Question: I would like to create a barplot in R using ggplot2 so that the bars are transparent, allowing a background image to be visible, while the rest of the plot is opaque and covering the background image.
I can add an image to the background, as demonstrated below, but I can't find a way to only have the background image visible within the bars. Essentially, I hope to create the inverse of what I have here.
'''
library(ggplot2)
library(jpeg)
library(grid)
library(scales)
montage <- readJPEG("AcanthMontage.jpg")
mont <- rasterGrob(montage,
width = unit(1,"npc"),
height = unit(1,"npc"))
montplot <- ggplot(frequencyDF, aes(x=depth, y= perLiter)) +
annotation_custom(mont, -Inf, Inf, -Inf, Inf) +
scale_fill_continuous(guide = FALSE) +
geom_bar(stat = "identity", color="black", fill="white", alpha=0.5) +
coord_flip() +
scale_y_continuous(limits= c(0,1.25), expand = c(0, 0)) +
scale_x_continuous(limits= c(-1000,0), expand = c(0,0)) +
theme_bw() +
theme(text=element_text(size=16)) +
xlab("Depth (m)") +
ylab("Cells per Liter")
montplot
'''

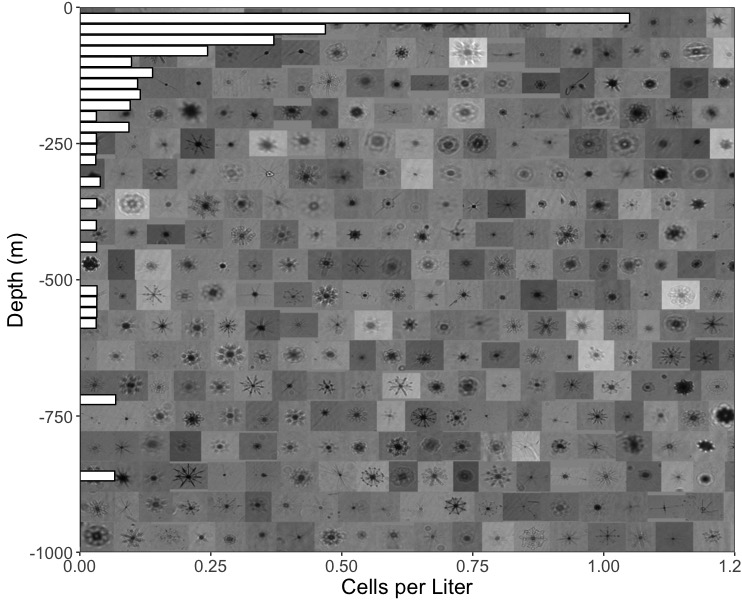
Answer: This reminds me of a similar problem <URL>' to provide the masking layer.
Going on a similar vein, since the mask needs to surround individual bars in this case, we are looking to create a polygon layer that handles holes gracefully. Last I checked, 'geom_polygon' doesn't do so great, but 'geom_polypath' from the ggpolypath package does.
Reproducible example, using the R logo as sample image & a built-in data frame:
'''
library(ggplot2)
library(grid)
library(jpeg)
montage <- readJPEG(system.file("img", "Rlogo.jpg", package="jpeg"))
mont <- rasterGrob(montage, width = unit(1,"npc"),
height = unit(1,"npc"))
p <- ggplot(mpg, aes(x = class)) +
annotation_custom(mont, -Inf, Inf, -Inf, Inf) +
geom_bar(color = "black", fill = NA) +
coord_flip() +
theme_bw()
p
'''
<URL>
Create a data frame of coordinates for the masking layer:
'''
library(dplyr)
library(tidyr)
# convert the xmin/xmax/ymin/ymax values for each bar into
# x/y coordinates for a hole in a large polygon,
# then add coordinates for the large polygon
new.data <- layer_data(p, 2L) %>%
select(ymin, ymax, xmin, xmax) %>%
mutate(group = seq(1, n())) %>%
group_by(group) %>%
summarise(coords = list(data.frame(x = c(xmin, xmax, xmax, xmin),
y = c(ymin, ymin, ymax, ymax),
order = seq(1, 4)))) %>%
ungroup() %>%
unnest() %>%
rbind(data.frame(group = 0,
x = c(-Inf, Inf, Inf, -Inf),
y = c(-Inf, -Inf, Inf, Inf),
order = seq(1, 4)))
> new.data
# A tibble: 32 x 4
group x y order
<dbl> <dbl> <dbl> <int>
1 1 0.55 0 1
2 1 1.45 0 2
3 1 1.45 5 3
4 1 0.55 5 4
5 2 1.55 0 1
6 2 2.45 0 2
7 2 2.45 47 3
8 2 1.55 47 4
9 3 2.55 0 1
10 3 3.45 0 2
# ... with 22 more rows
'''
Add the masking layer:
'''
library(ggpolypath)
p +
geom_polypath(data = new.data,
aes(x = x, y = y, group = group),
inherit.aes = FALSE,
rule = "evenodd",
fill = "white", color = "black")
'''
<URL>
p.s. The old adage "just because you can, doesn't mean you should" probably applies here...